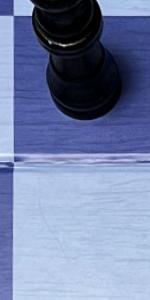
Label: Empty